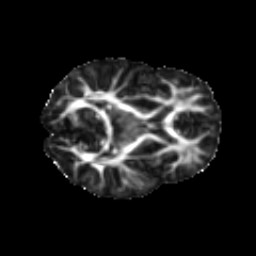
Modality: FA
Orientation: axial
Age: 9
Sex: male
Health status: ill
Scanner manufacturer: ge
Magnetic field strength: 3 T
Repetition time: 6.752 s
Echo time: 0.079 s